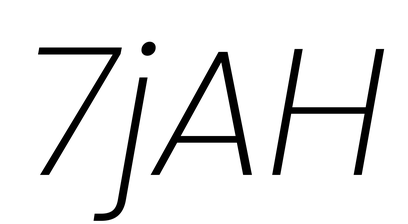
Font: Poppins-ExtraLightItalic